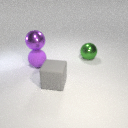
large purple rubber sphere to the left of large green metal sphere